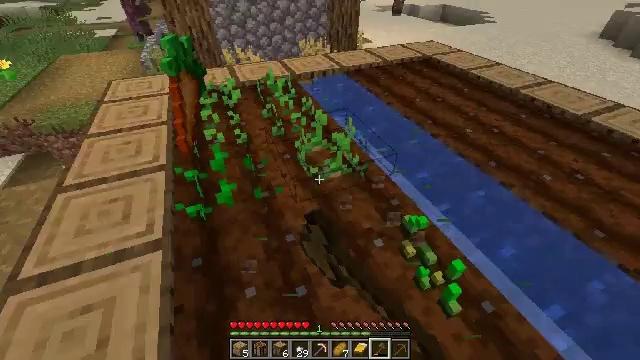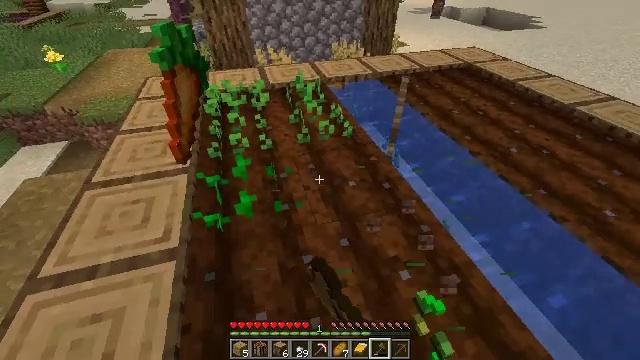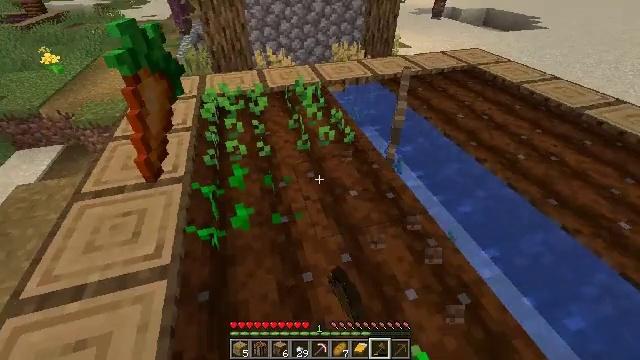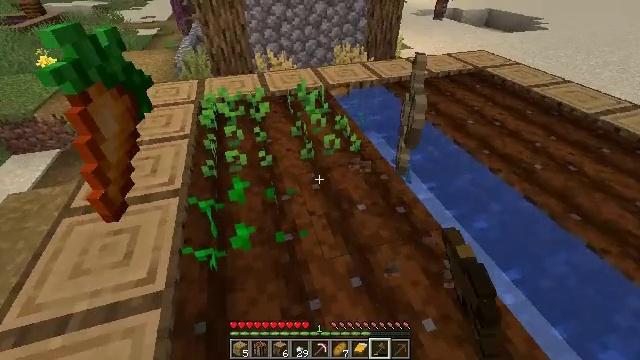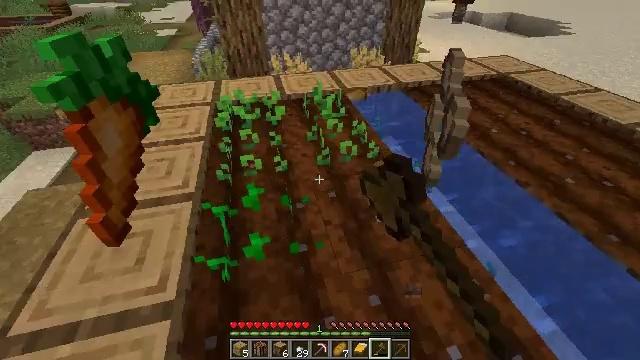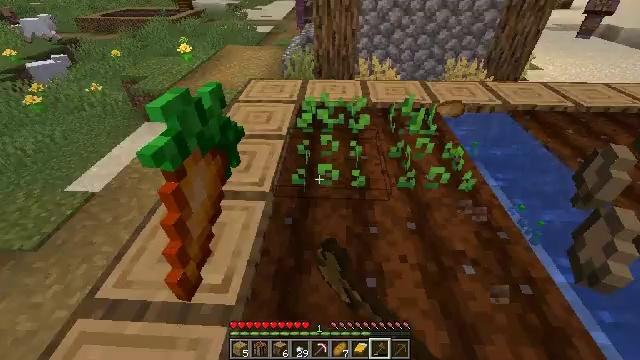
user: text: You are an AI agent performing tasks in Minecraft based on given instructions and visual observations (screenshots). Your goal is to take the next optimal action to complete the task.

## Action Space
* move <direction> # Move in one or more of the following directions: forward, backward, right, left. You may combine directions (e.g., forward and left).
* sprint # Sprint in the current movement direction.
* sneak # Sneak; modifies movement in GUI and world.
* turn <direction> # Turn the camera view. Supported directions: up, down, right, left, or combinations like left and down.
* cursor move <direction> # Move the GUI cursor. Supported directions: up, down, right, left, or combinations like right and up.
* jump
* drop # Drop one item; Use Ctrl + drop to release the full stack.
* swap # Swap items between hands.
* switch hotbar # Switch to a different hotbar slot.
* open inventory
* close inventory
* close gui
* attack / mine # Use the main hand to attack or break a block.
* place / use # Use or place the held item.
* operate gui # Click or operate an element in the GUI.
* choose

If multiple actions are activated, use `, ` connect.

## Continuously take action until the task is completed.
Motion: motion action
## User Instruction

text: Harvest potatoes.
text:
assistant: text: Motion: move forward, turn left, attack / mine
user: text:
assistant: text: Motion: move forward, attack / mine
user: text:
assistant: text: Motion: move forward and move left, attack / mine
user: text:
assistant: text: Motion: move forward and move left, turn left, attack / mine
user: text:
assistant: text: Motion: move forward and move left, turn left, attack / mine
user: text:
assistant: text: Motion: attack / mine